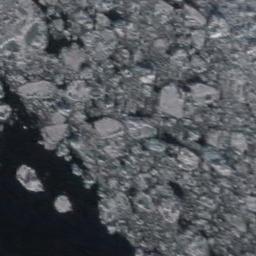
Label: sea_ice